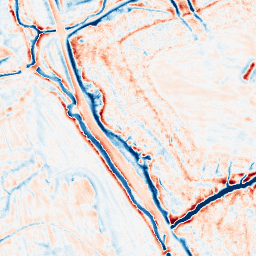
Category: edge_preserving
Decomposition family: bilateral
Decomposition parameters: d: 15
sigma_color: 75
sigma_space: 50
Upsampling method: quintic
Upsampling parameters: scale: 8
Upsampling scale: 8